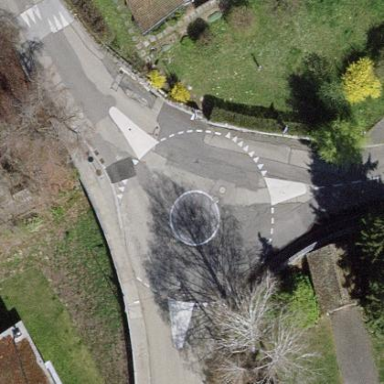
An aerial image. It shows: Residential road that intersects with roundabout.